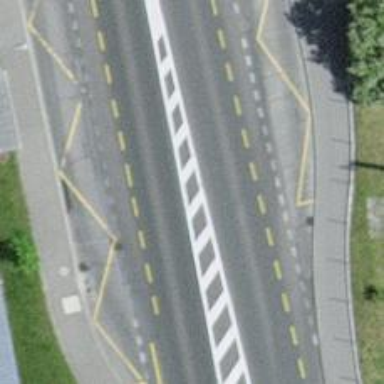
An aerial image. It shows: Primary highway with asphalt surface and sidewalks on both sides. There is soft cycle lane on the left side.